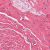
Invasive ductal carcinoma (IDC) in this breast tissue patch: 0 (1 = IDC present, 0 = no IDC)